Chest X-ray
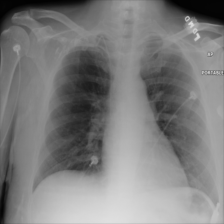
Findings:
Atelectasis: negative
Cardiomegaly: negative
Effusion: negative
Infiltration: negative
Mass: negative
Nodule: negative
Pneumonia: negative
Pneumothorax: negative
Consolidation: negative
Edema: negative
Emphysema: negative
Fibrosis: negative
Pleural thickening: negative
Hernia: negative